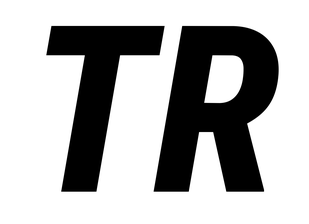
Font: Roboto-Italic_Condensed_ExtraBold_Italic